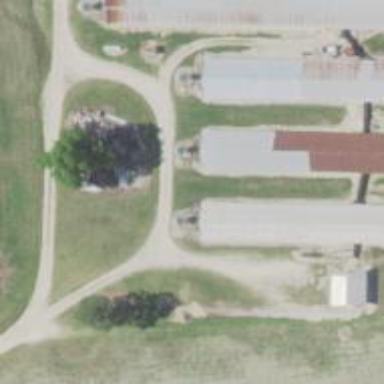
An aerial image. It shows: Silo.